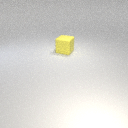
large yellow rubber cube